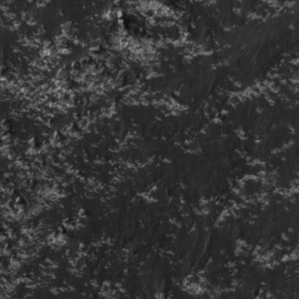
Label: frost